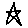
Label: star